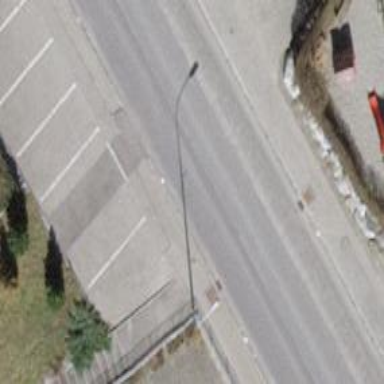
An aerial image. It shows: Tertiary road with asphalt surface and cycle lane.